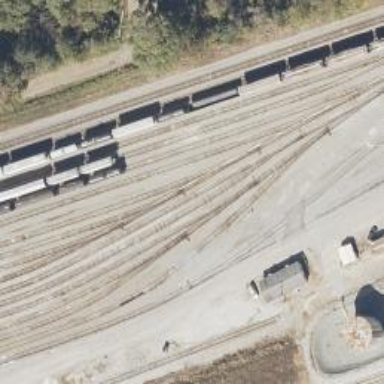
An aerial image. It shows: Railway yard used for servicing trains.